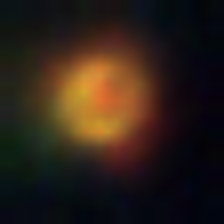
Taxon: NanoPlankton
Group: Other